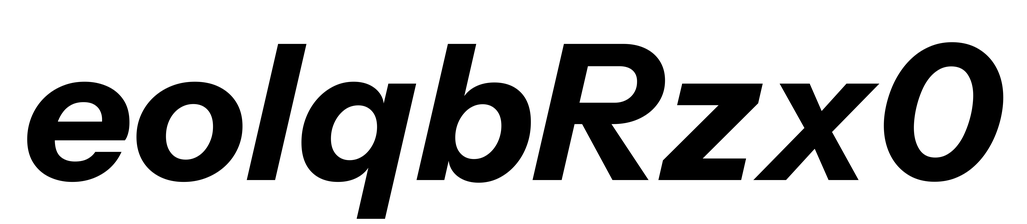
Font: InstrumentSans-Italic_Bold_Italic